Field crop: maize
Growth stage: 2
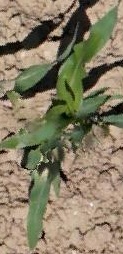
Species: maize